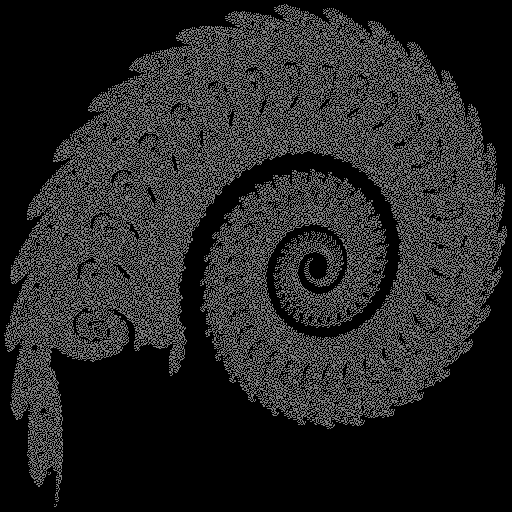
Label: ammonite